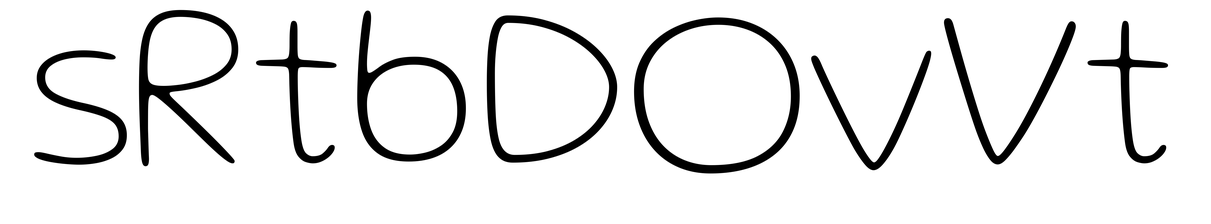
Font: Gluten_Thin